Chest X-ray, AP view. Patient: 13 years old, sex F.
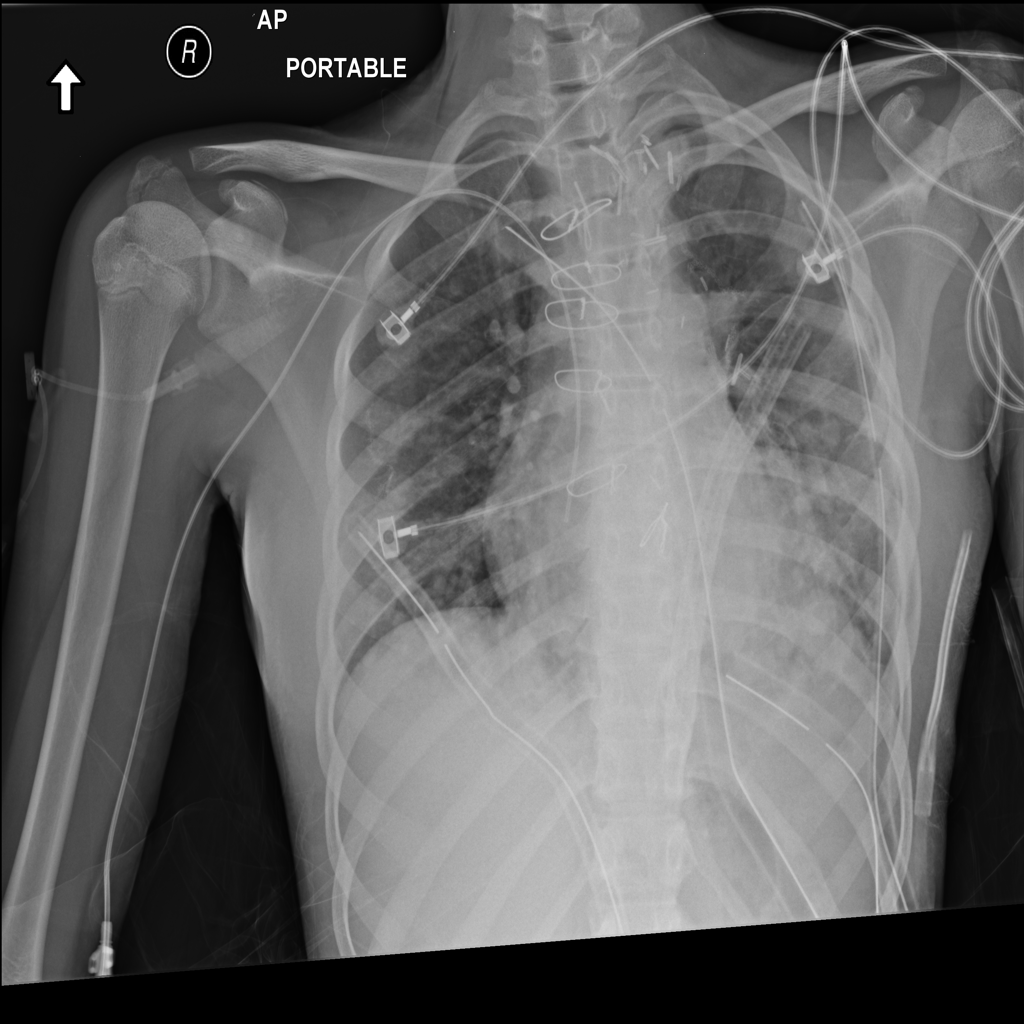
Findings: No Finding